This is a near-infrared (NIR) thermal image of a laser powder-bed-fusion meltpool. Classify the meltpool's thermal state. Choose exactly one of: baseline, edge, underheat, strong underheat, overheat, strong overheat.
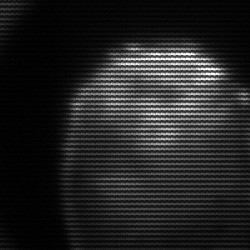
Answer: edge